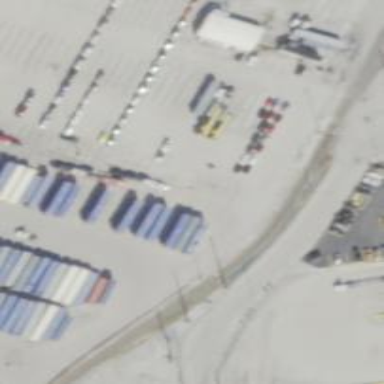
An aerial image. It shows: Rail spur service.